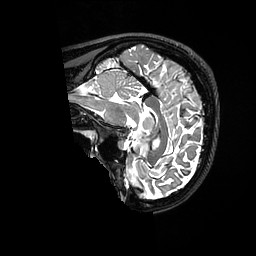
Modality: T2w
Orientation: sagittal
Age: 23
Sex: female
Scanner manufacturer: ge
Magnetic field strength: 3 T
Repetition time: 3.202 s
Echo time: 0.06609 s